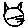
Label: cat